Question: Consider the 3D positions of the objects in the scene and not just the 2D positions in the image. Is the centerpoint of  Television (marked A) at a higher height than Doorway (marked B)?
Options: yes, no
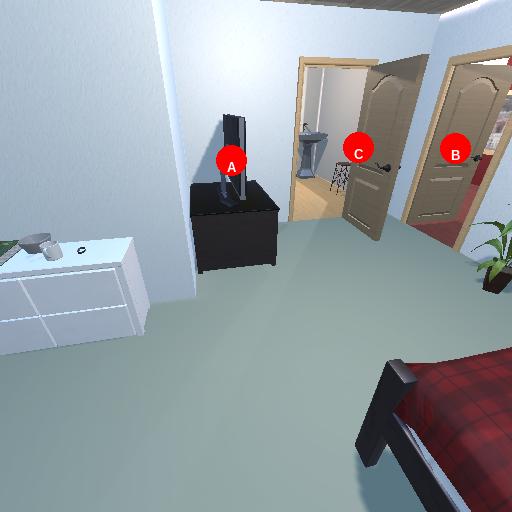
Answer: yes